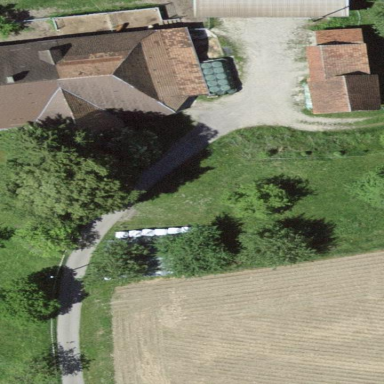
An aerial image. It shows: Farmyard area.